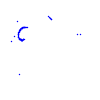
Particle: proton